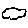
Label: cloud